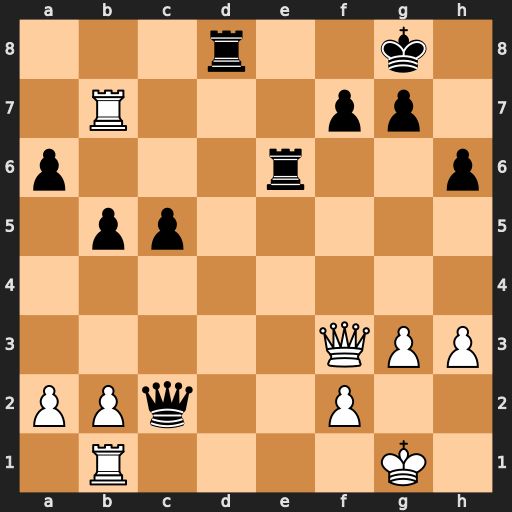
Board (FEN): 3r2k1/1R3pp1/p3r2p/1pp5/8/5QPP/PPq2P2/1R4K1
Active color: w
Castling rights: -
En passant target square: -
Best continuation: Qxf7+ Kh8 Qxg7#